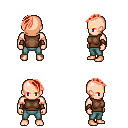
a pixel art fantasy rpg character, male body template, human, light skin, brown sleeveless shirt, teal pants, red long mohawk hairstyle, cloth bracers, four views (front, back, left, right), 2x2 character sprite sheet, small pixel art, hard edges, no anti-aliasing